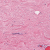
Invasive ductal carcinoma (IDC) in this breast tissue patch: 0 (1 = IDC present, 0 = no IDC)